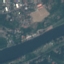
Land use / land cover: River